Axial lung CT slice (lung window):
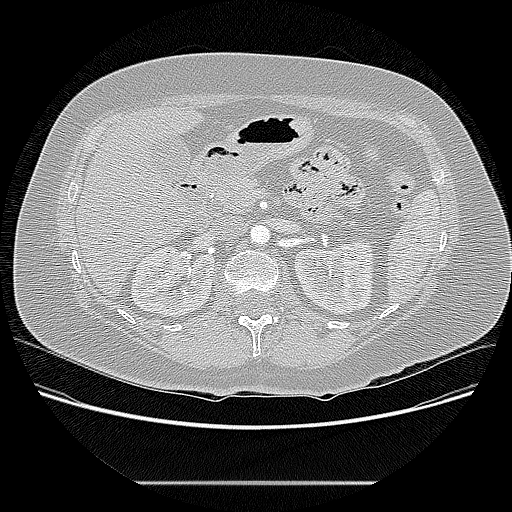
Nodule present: no